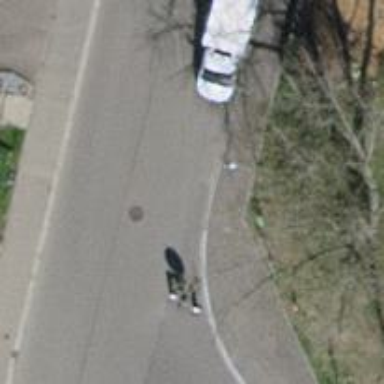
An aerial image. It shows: Sidewalk along the footway.